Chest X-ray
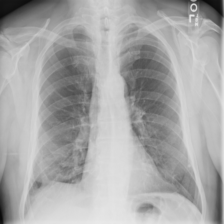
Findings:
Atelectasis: negative
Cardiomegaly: negative
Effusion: negative
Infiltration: negative
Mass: negative
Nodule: negative
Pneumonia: negative
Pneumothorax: negative
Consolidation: negative
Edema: negative
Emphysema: positive
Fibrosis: negative
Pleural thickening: negative
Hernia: negative